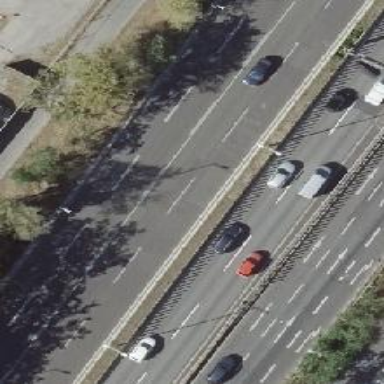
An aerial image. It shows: Secondary road with asphalt surface. It has bus lane on the right side.